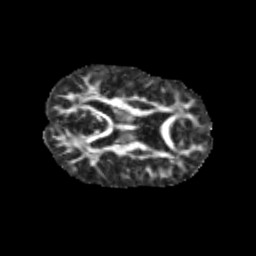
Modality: FA
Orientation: axial
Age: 10
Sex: male
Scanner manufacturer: siemens
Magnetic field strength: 3 T
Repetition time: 3.8 s
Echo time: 0.07 s